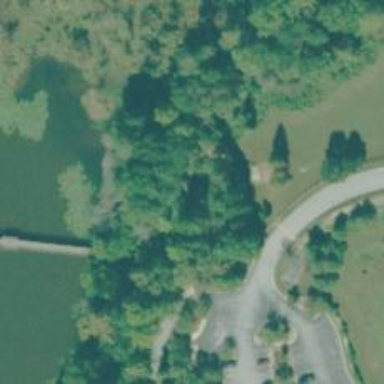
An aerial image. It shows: Footway on bridge.